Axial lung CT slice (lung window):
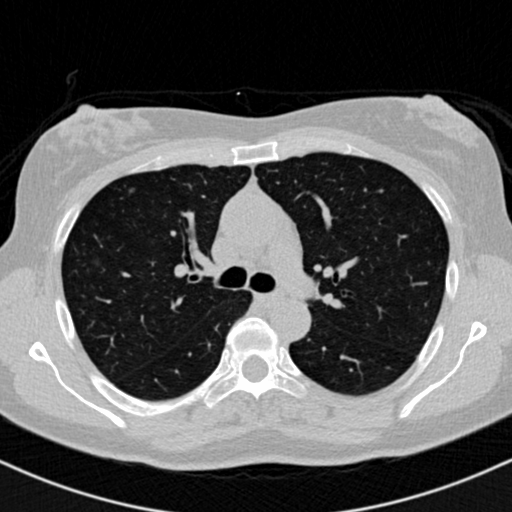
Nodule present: yes
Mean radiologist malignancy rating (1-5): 2.5